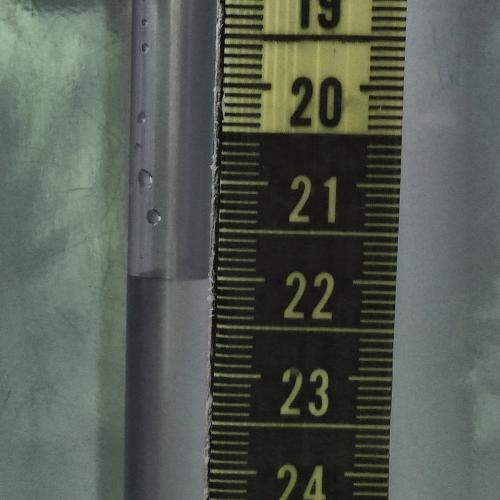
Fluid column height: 22.0 cm